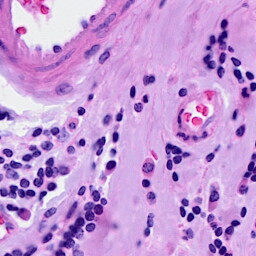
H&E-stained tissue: Breast